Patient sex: M
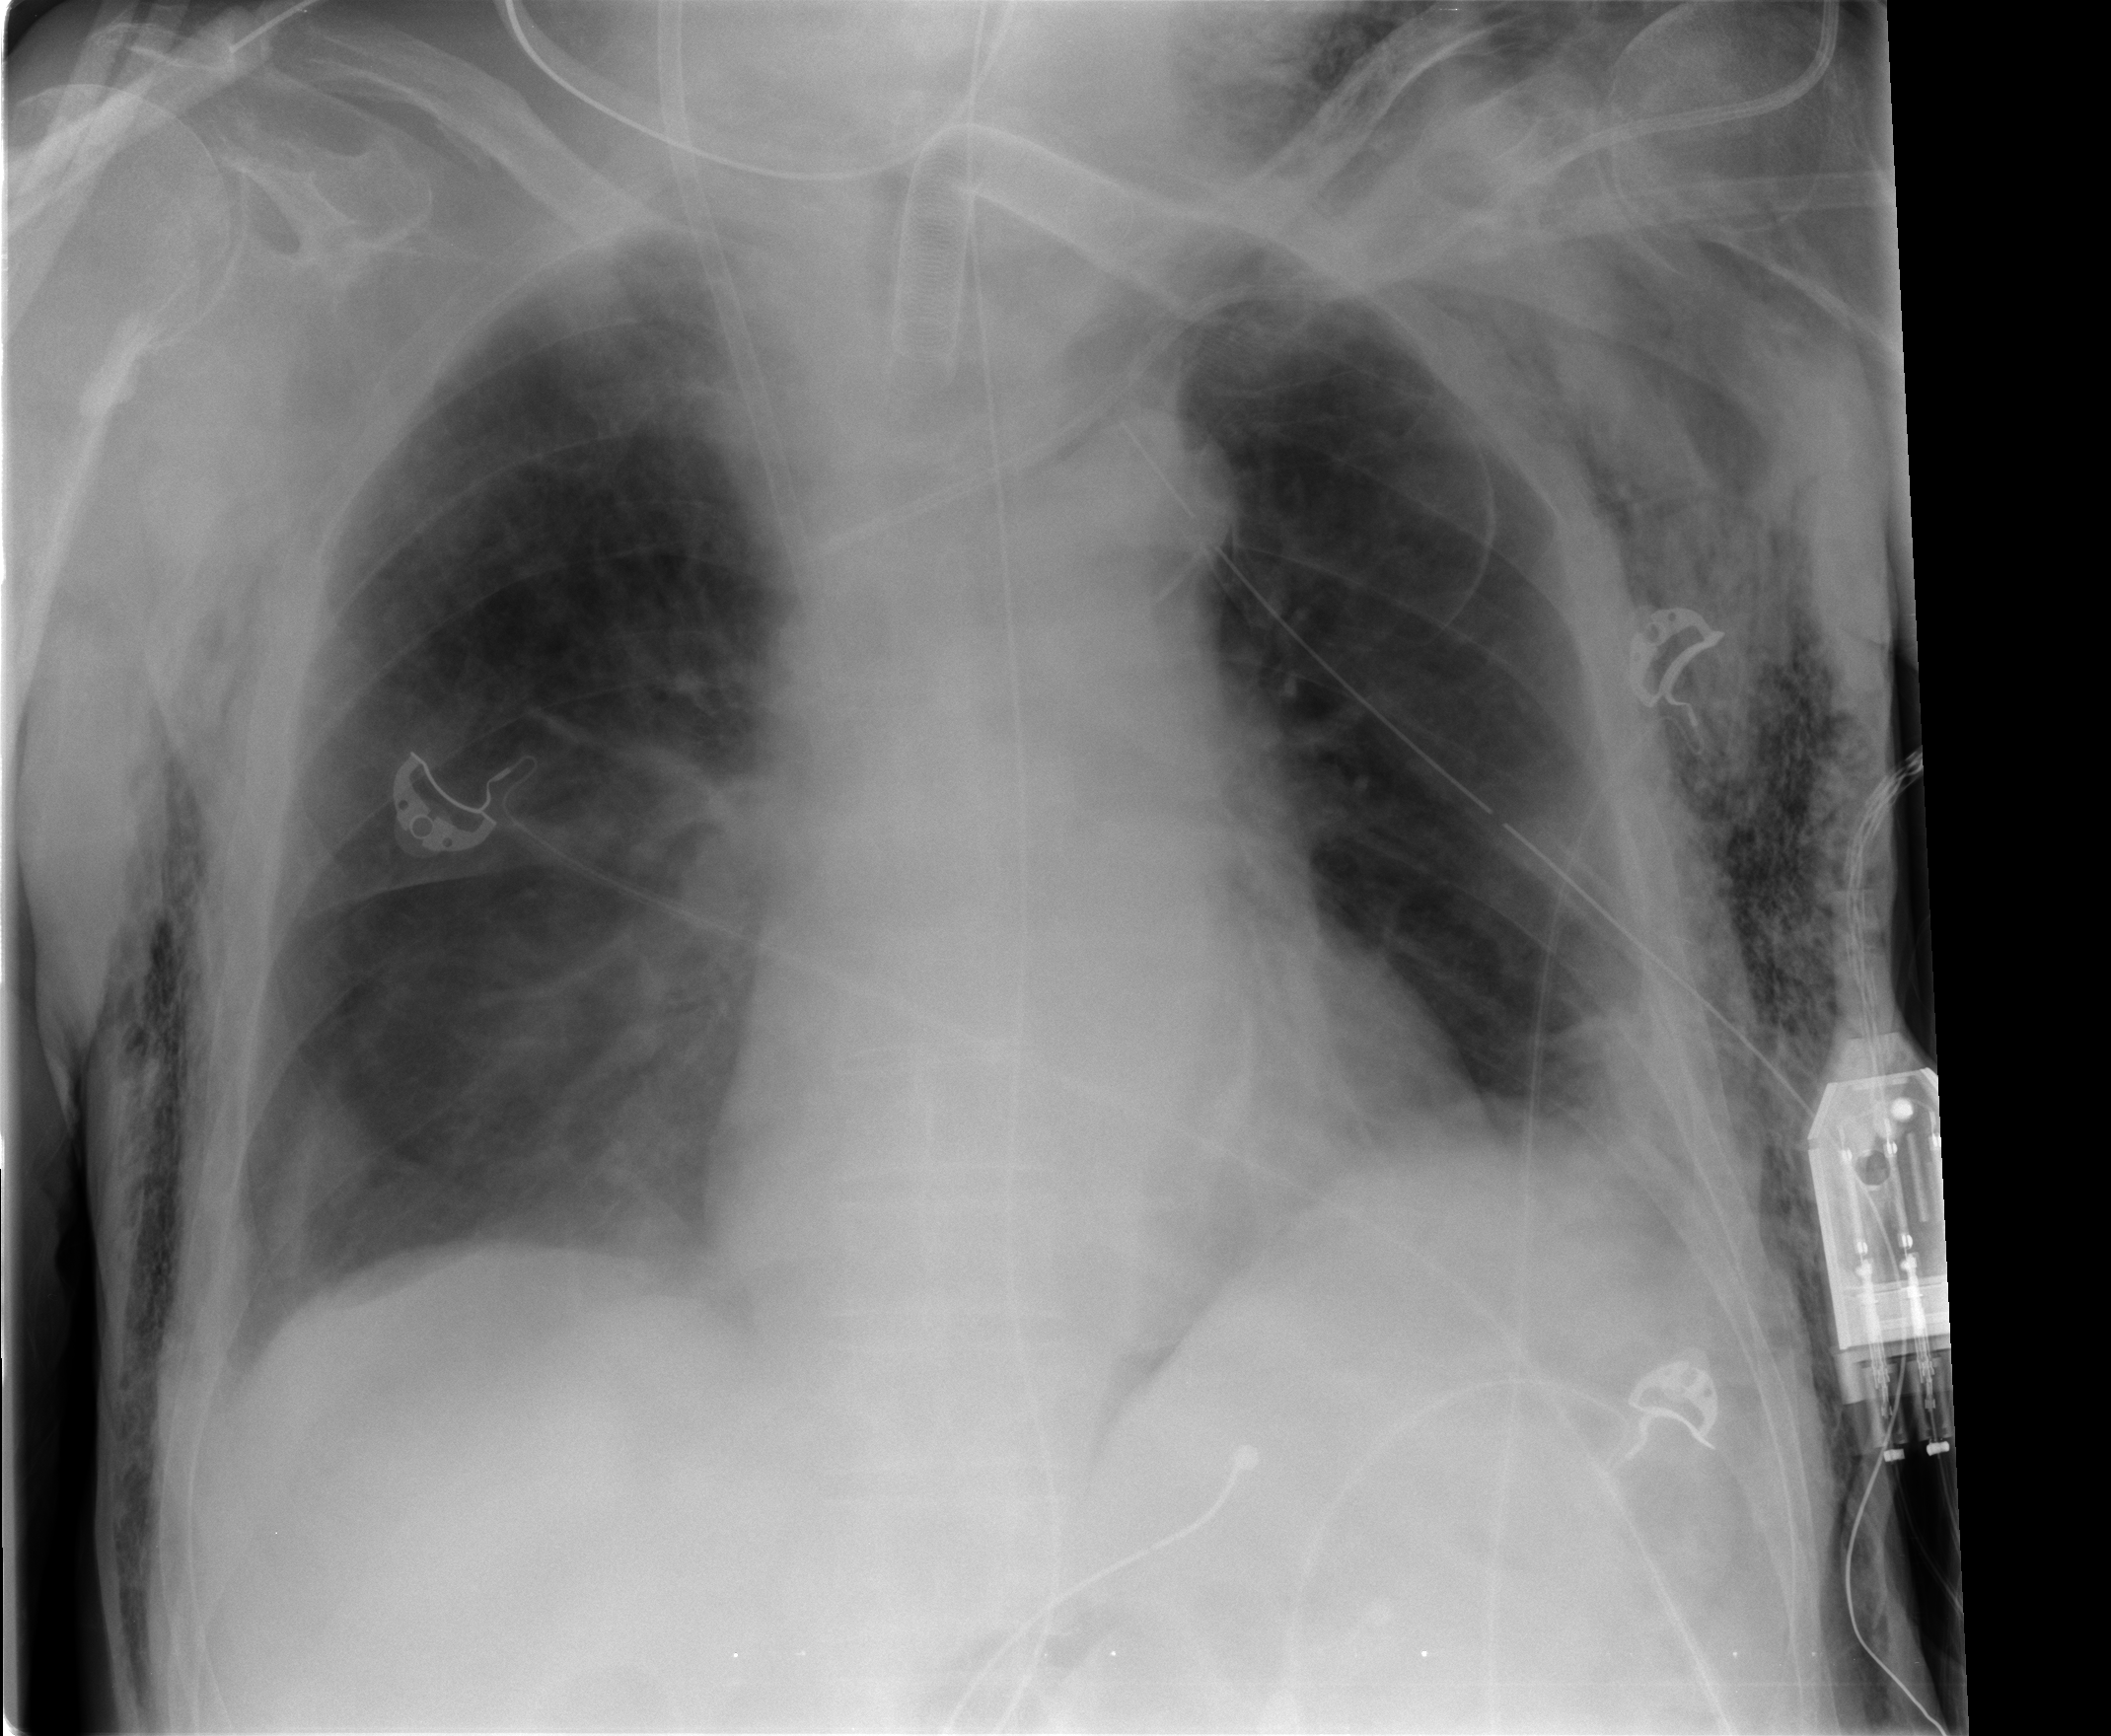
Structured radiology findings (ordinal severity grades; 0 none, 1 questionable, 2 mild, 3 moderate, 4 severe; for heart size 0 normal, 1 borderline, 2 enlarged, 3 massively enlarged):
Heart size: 0
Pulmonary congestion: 0
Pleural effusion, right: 2
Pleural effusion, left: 1
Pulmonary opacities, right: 0
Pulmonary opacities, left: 0
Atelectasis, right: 2
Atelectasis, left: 2